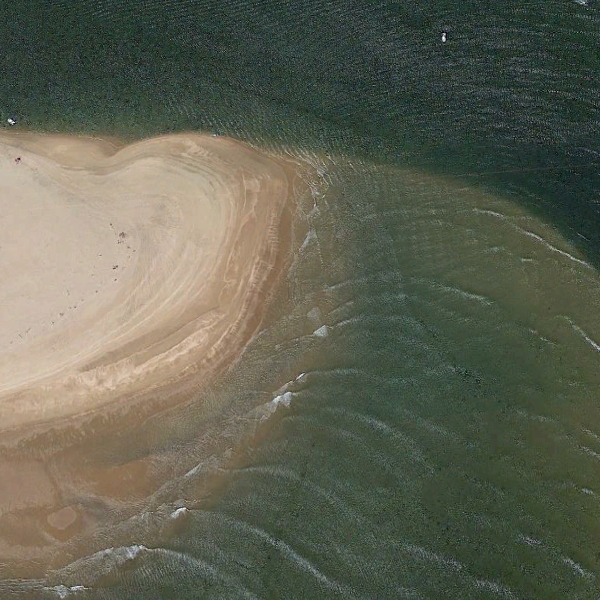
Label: Beach